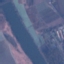
Land use / land cover: River